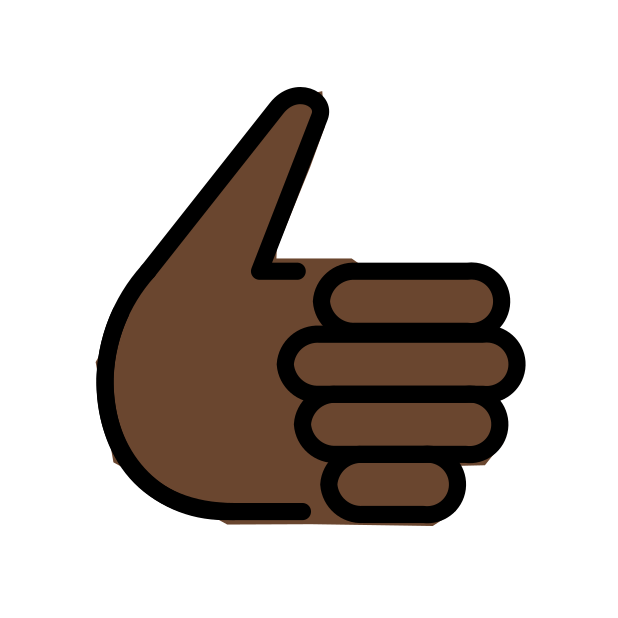
thumbs up: dark skin tone